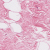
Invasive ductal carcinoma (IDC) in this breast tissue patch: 0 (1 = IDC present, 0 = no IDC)